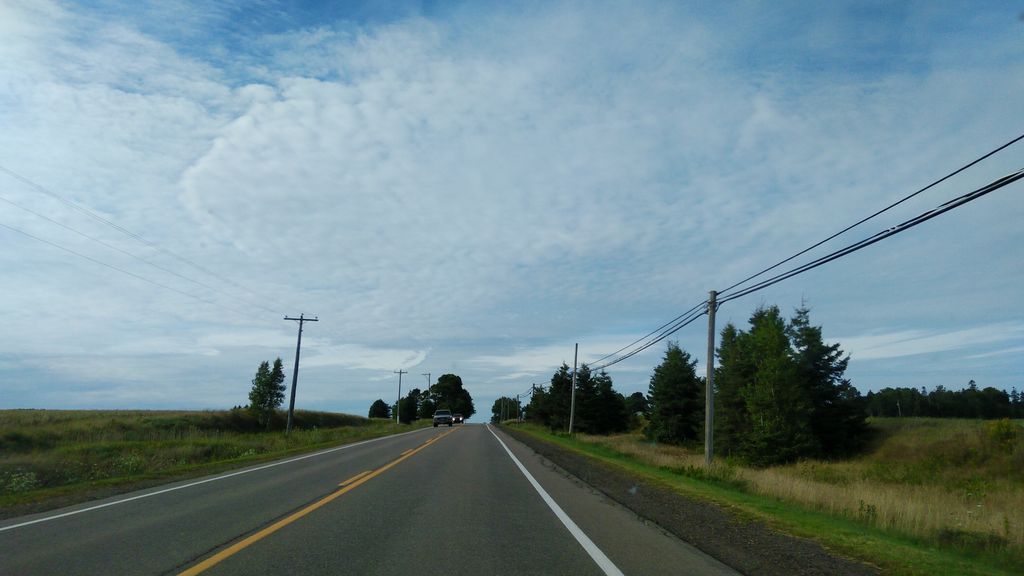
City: charlottetown